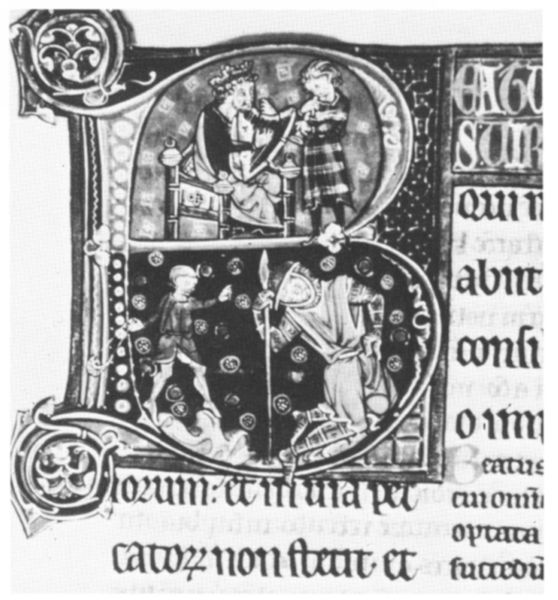
Titel: Psalter mit Glossen von Peter Lombard
Institution: Durham, Cathedral Library
Schlagwörter: mann, weiß, menschen, hut, nacht, schwarz, leute, malerei, alt, kind, personen, musik, krone, kinder, herrschaft, schrift, könig, lanze, thron, junge, fotografie, buch, seite, schwarzweiß, text, buchstabe, soldat, initiale, ritter, mittelalter, herzog, harfe, david, bote, gefallen, handschrift, latein, prunkvoll, initial, buchmalerei, buchschmuck, schmuckvoll, b, initale, fptopgrafie